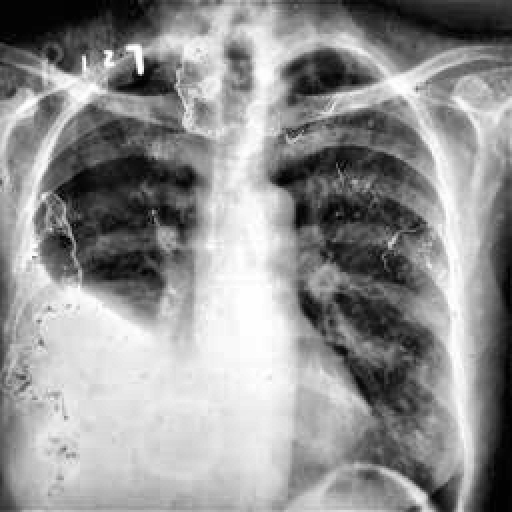
Finding: TUBERCULOSIS